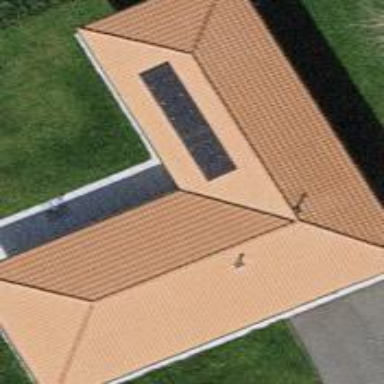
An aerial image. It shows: Simple house.